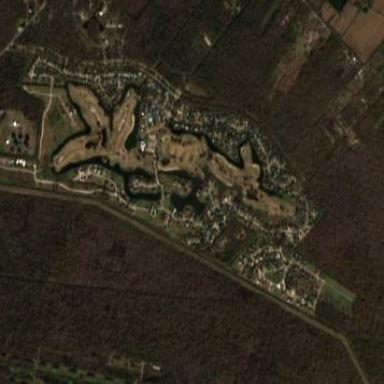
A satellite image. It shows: Water hazard on golf course. The hazard is natural water feature.